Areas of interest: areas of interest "Educational"
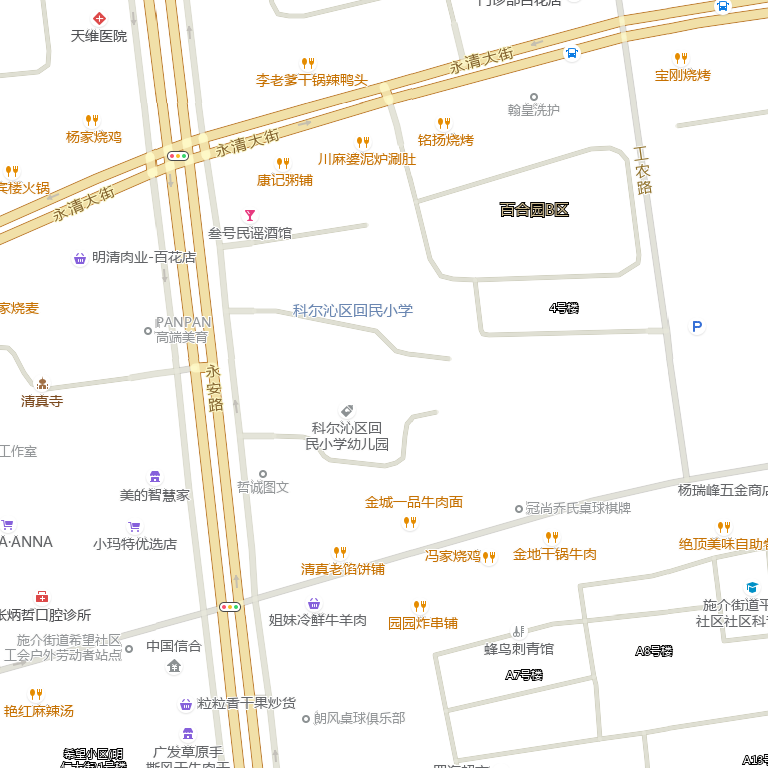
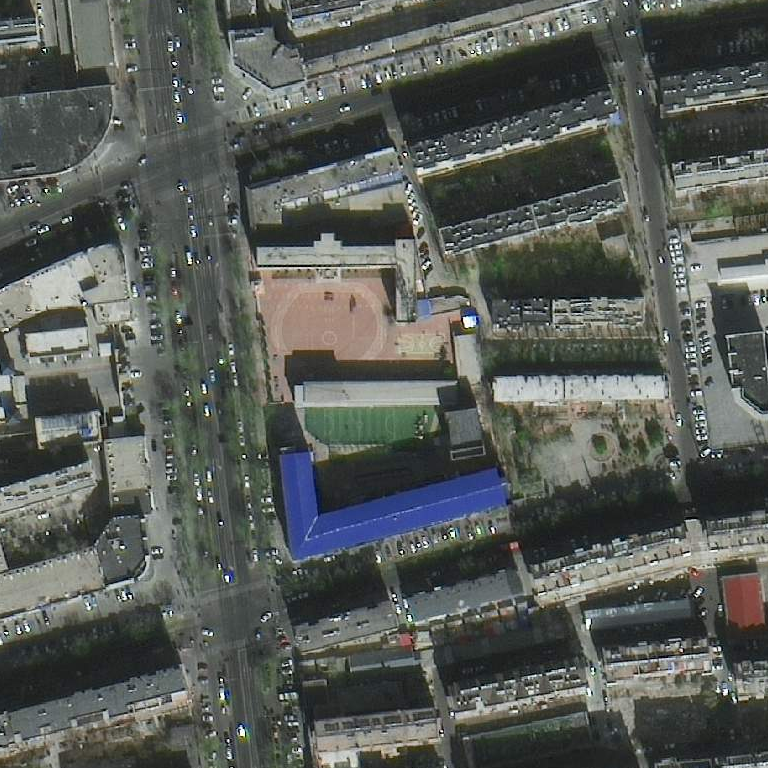